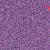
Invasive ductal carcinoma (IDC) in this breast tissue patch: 1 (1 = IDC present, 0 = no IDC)